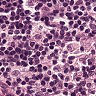
Metastatic tissue present: no